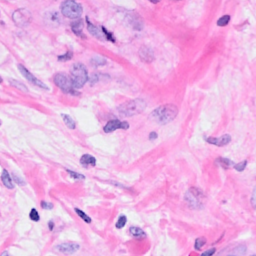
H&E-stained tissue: Breast